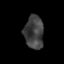
Tissue: skin
Cell type: Epithelial cells
Senescence score: 0.236
Nuclear area (px): 624
Mean DAPI intensity: 64.104